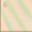
Piece: xx